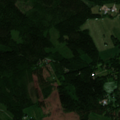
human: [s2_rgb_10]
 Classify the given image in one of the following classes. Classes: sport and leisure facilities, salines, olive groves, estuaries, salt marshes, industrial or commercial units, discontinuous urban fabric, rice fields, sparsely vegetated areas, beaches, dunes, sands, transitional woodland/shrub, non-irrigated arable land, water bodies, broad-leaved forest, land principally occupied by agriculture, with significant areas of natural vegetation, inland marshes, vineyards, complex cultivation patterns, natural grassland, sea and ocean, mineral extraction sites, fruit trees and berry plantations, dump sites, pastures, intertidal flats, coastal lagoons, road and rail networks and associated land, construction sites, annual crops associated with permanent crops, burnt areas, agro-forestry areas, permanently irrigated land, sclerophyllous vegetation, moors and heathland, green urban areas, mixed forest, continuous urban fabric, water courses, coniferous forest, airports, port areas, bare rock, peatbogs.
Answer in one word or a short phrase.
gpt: land principally occupied by agriculture, with significant areas of natural vegetation, broad-leaved forest, coniferous forest, mixed forest, water bodies